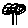
Label: tree